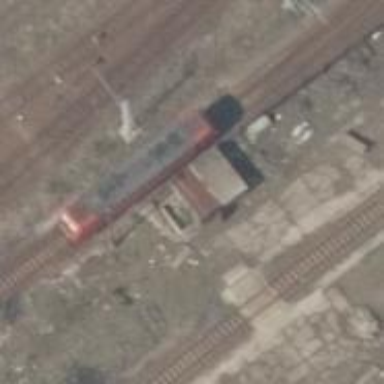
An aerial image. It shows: Railway switch.